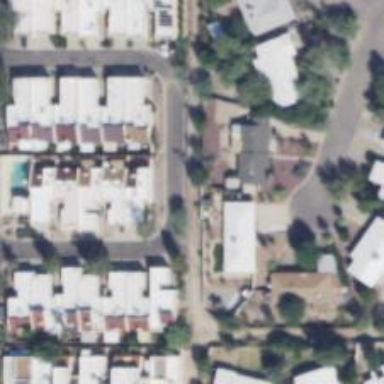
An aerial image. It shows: Alley classified as service road.